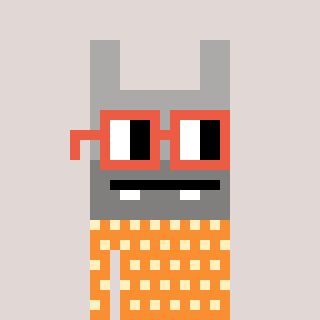
a pixel art character with square orange glasses, a rabbit-shaped head and a orange-colored body on a warm background